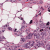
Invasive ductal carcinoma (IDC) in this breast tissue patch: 1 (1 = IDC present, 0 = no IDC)